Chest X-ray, PA view. Patient: 42 years old, sex M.
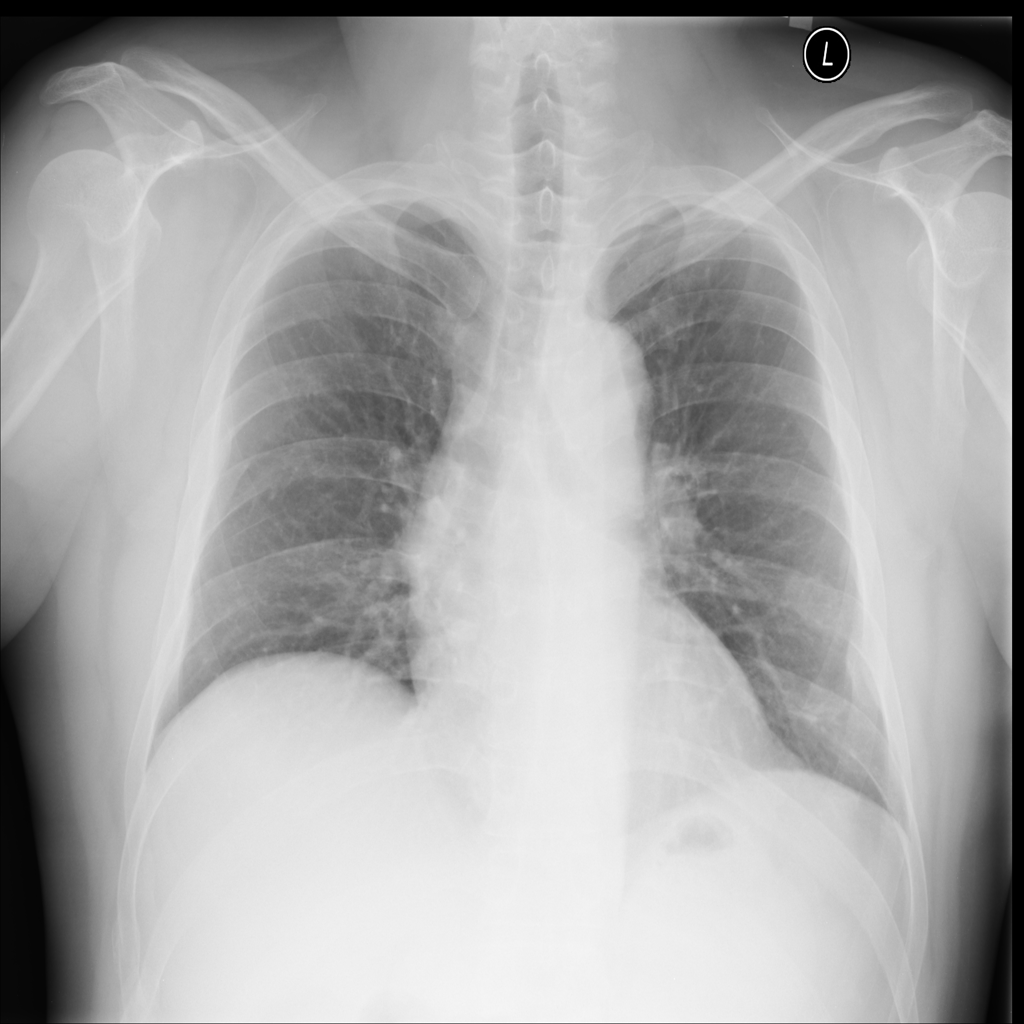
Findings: No Finding